Question: I need to display local fles like png,pdf,doc into uiwebview. Can anybody help how to load the local url into webview and display the file in webview..
'''
NSArray *paths = NSSearchPathForDirectoriesInDomains(NSDocumentDirectory, NSUserDomainMask, YES);
NSString *documentsDirectory = [paths objectAtIndex:0];
NSFileManager *manager = [NSFileManager defaultManager];
NSString *tempUrlString = [NSString stringWithFormat:@"%@/0_iphone.png",documentsDirectory];
'''

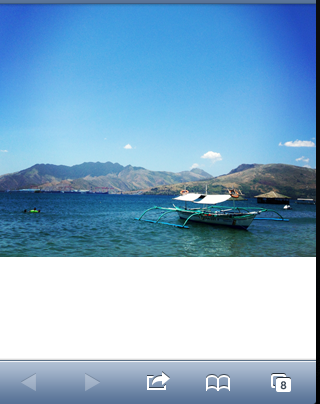
Answer: '''
NSString * html = [[NSString alloc] initWithFormat:@"<img src="file://%@"/>", filename];
[self.webView loadHTMLString:newhtml baseURL:[NSURL fileURLWithPath:[[NSBundle mainBundle] resourcePath]]];
'''
'''
NSArray *paths = NSSearchPathForDirectoriesInDomains( NSDocumentDirectory, NSUserDomainMask ,YES );
NSString *documentsDirectory = [paths objectAtIndex:0];
NSString *path = [documentsDirectory stringByAppendingPathComponent:@"index.pdf"];
[webView loadRequest:[NSURLRequest requestWithURL:[NSURL fileURLWithPath:path]]]
'''